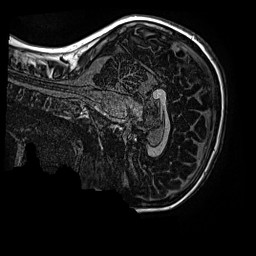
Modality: MP2RAGE
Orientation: sagittal
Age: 13
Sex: male
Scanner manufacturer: siemens
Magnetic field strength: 3 T
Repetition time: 4 s
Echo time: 0.00299 s